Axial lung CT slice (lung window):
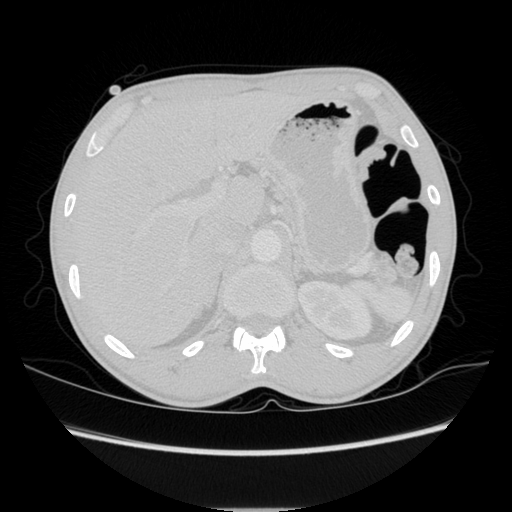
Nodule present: no